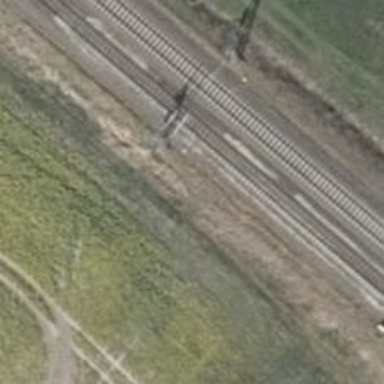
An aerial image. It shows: Railway signal.